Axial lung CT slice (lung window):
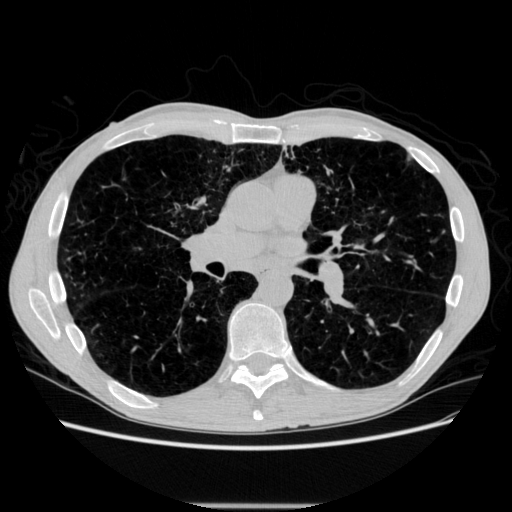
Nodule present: yes
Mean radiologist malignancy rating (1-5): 2